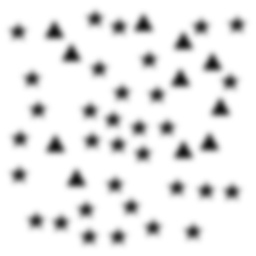
Squares: 0
Triangles: 11
Stars: 33
Total shapes: 44